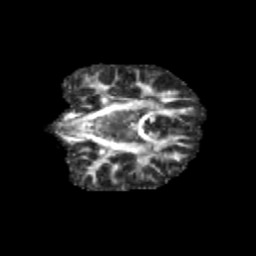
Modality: FA
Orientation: coronal
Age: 9
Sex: male
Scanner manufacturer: siemens
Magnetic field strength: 3 T
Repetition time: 3.8 s
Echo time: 0.07 s